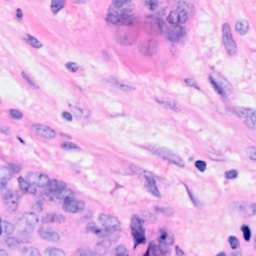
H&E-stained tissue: Breast